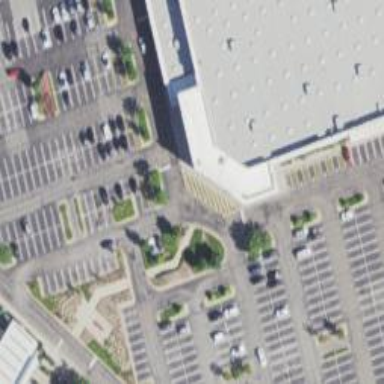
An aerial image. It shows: Parking area.